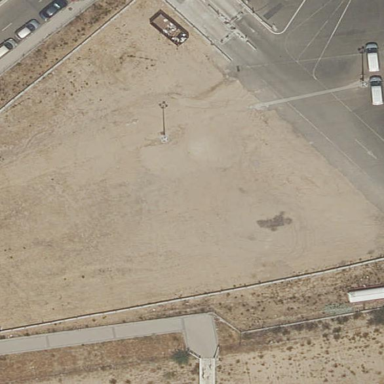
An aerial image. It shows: Parking area with dirt surface.